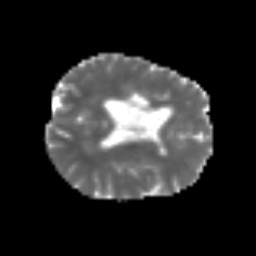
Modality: MD
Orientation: axial
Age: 75
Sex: female
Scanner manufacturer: siemens
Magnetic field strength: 3 T
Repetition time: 3.2 s
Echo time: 0.081 s